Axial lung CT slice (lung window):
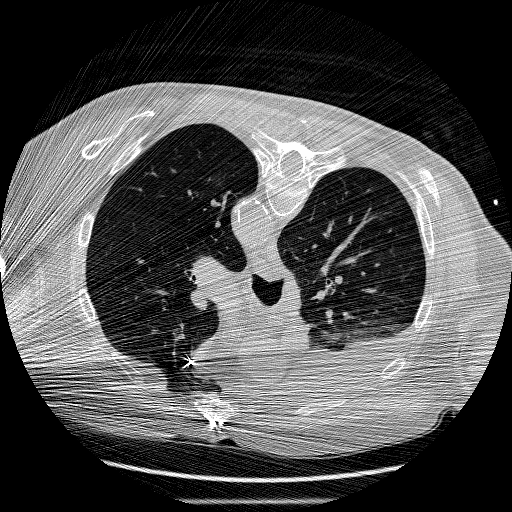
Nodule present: no